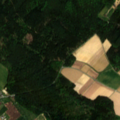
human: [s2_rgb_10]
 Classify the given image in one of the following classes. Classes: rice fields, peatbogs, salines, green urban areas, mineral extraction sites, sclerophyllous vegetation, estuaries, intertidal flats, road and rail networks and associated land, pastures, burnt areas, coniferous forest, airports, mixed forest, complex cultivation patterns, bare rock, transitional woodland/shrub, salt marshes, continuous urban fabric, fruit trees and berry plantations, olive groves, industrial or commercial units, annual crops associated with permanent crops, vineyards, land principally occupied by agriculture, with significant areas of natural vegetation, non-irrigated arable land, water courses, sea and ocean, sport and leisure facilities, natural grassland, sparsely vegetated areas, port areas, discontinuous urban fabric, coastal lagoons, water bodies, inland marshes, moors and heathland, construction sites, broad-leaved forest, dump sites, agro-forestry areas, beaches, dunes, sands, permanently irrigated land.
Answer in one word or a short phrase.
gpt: non-irrigated arable land, mixed forest